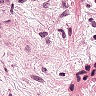
Metastatic tissue present: yes